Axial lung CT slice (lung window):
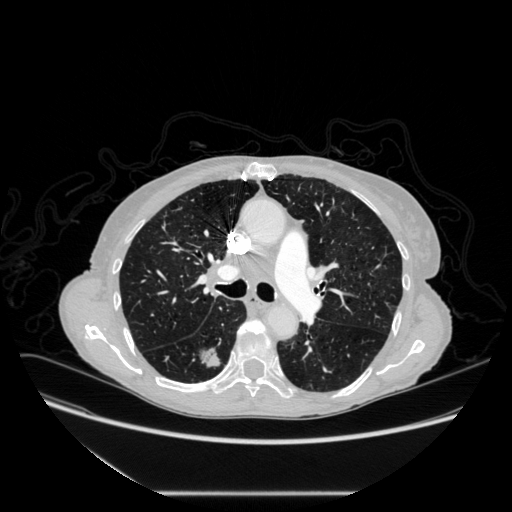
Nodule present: yes
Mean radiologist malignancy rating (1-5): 4.25